Question: I was writing some programs that were sensitive to screen size, and for the life of me I cannot figure out how this is possible. The display settings in the nvidia and windows control panel are set to 1920x1200 (native), while GeForce experience and www.whatismyscreenresolution.com both report 1280x800. It is like the actual resolution differs from that which is set. How is this possible?

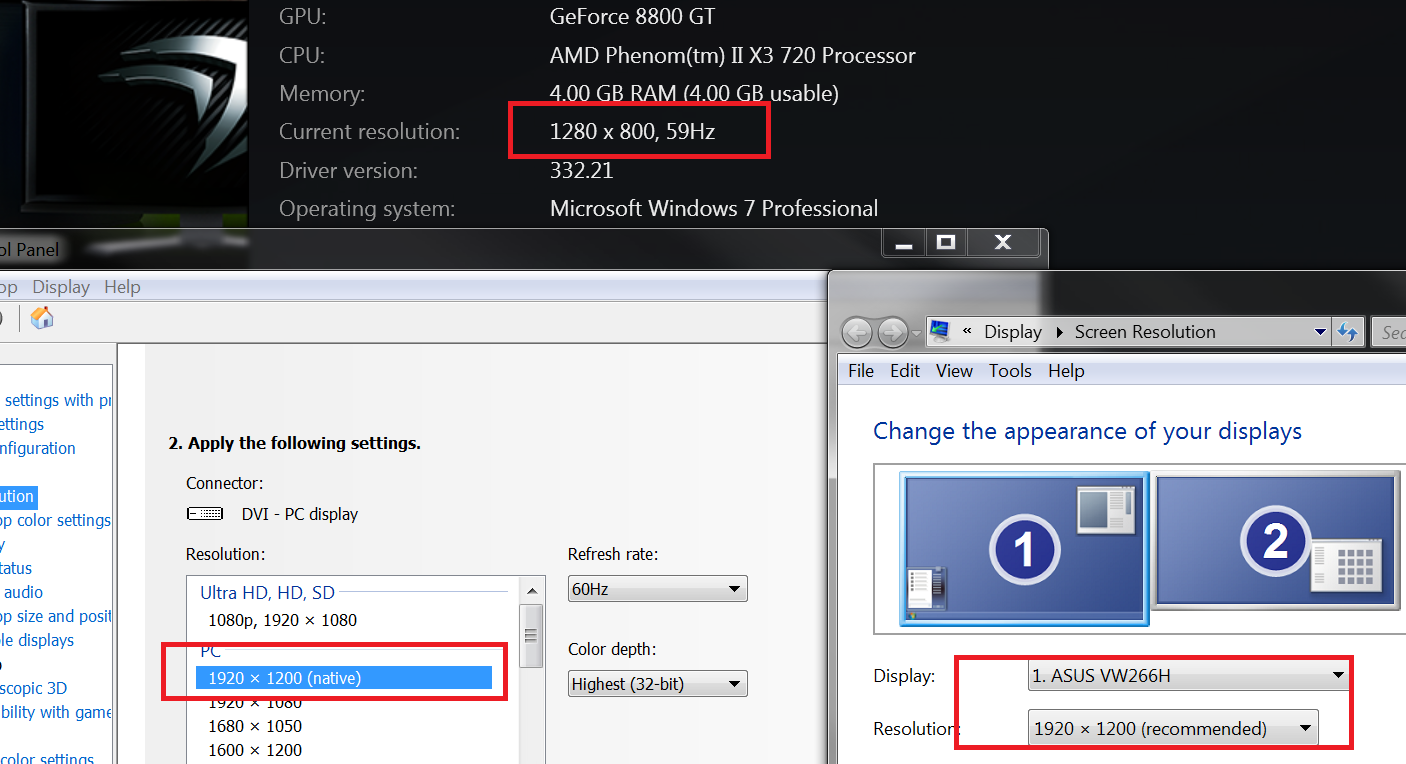
Answer: OK after a lot of digging, apparently the resolution is changed behind the scenes if you have selected "Larger" under Right Click Desktop --> Personalize --> Display. I set this to "Smaller (default)" and everything is reporting correctly now. I'm not sure, but somehow Windows 7 must change the resolution by a factor of 1.5 behind the scenes if you choose the 150% option.